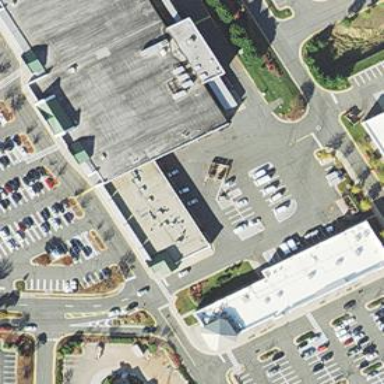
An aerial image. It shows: Retail building.